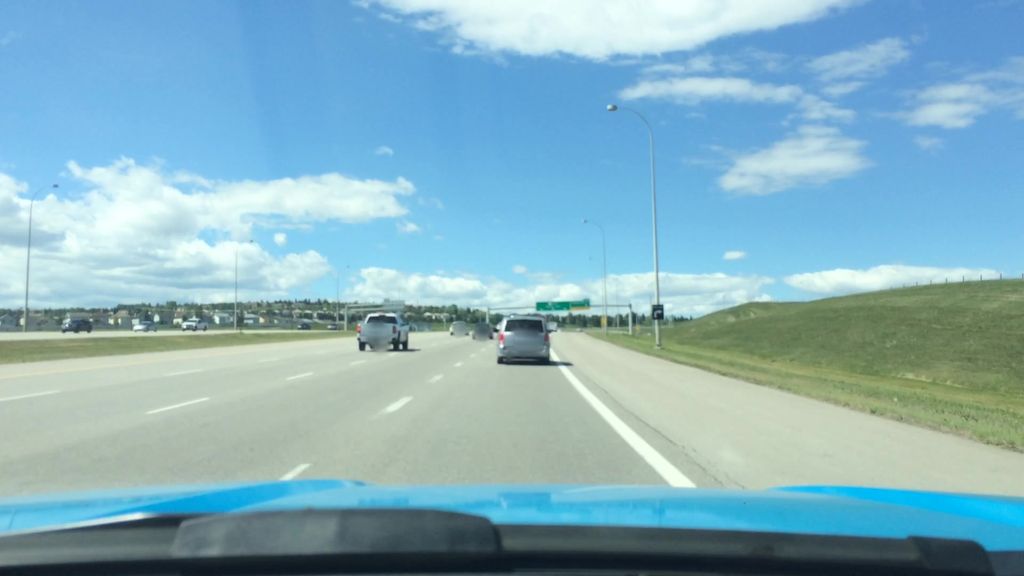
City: calgary